Question: I have a site with few translations, Everything works fine, but the last language I've add.
Languages, are separated by the domains, and the new one (za) returns (en) via Global $language instead.
Here is the screenshot with the language list.

How could it be? Please advise.
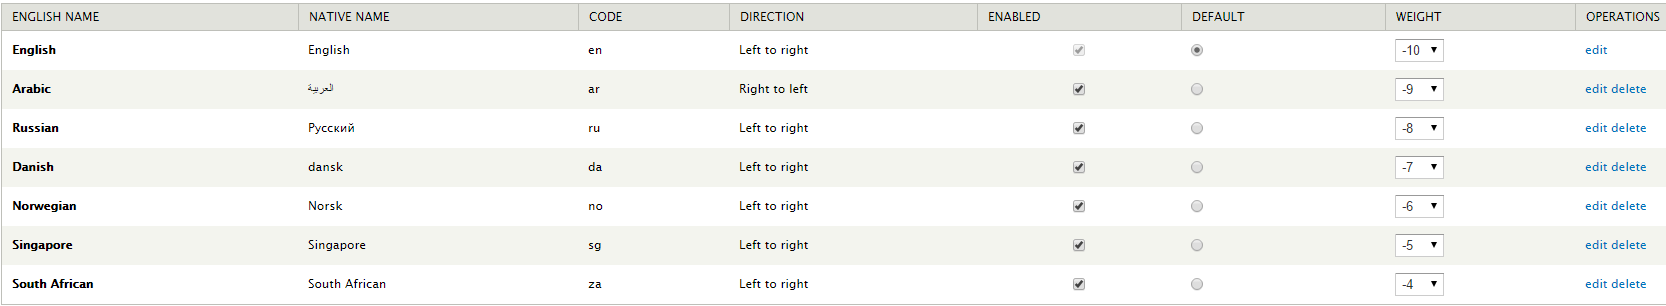
Answer: I've found the problem, i've used http instead of https in lang domain on the config page. Be carefull.